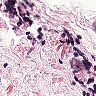
Metastatic tissue present: no